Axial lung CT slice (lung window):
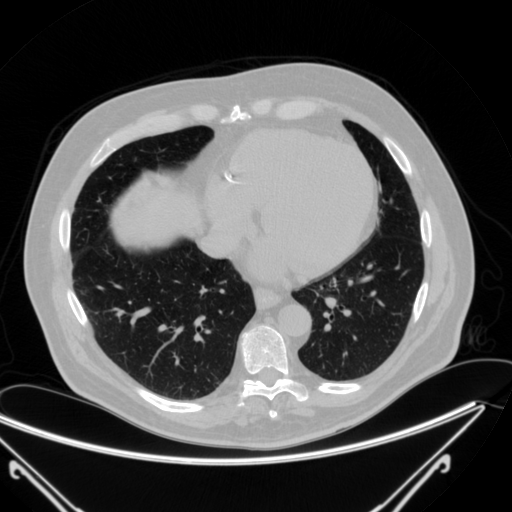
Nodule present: no